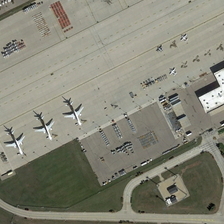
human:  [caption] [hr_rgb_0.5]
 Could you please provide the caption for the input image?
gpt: a large number of cars parked near the airport plains .

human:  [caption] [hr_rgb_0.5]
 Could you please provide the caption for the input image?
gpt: several planes are in an airport with several buildings .

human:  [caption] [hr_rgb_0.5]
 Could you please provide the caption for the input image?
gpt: many of the planes were docked on the wide .

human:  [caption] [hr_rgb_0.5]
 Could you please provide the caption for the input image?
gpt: several planes are in an airport with several buildings .

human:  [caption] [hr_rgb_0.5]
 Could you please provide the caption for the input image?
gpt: many of the planes were docked on the wide .